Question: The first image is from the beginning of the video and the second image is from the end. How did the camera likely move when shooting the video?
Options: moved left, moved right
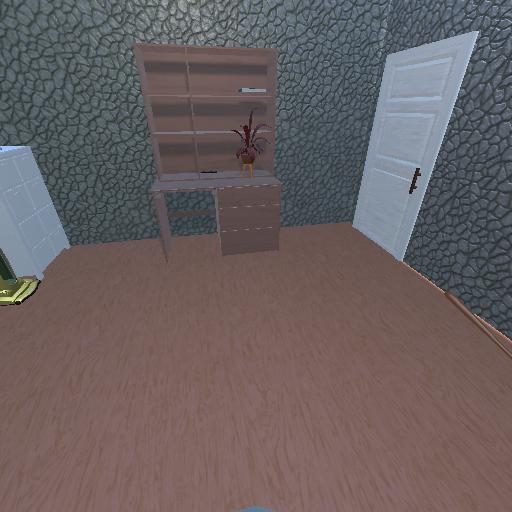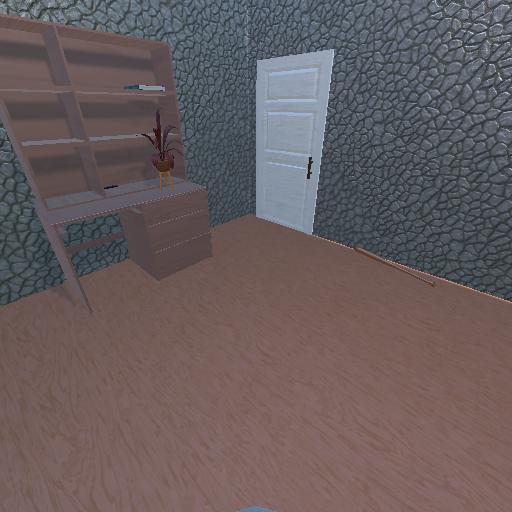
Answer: moved left